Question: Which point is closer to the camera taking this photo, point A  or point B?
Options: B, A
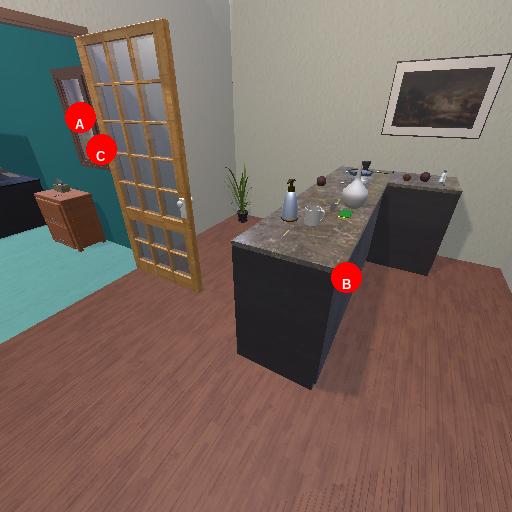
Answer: B